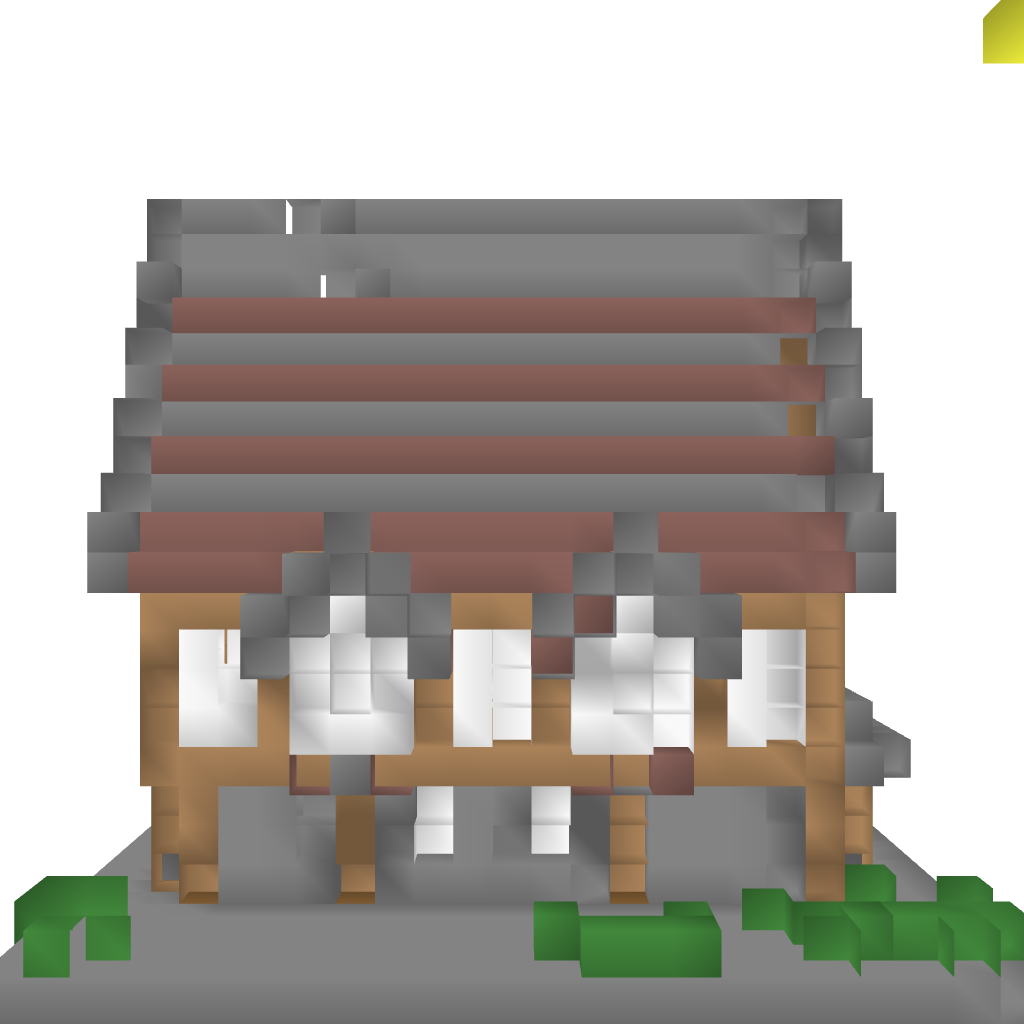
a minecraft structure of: small house high quality